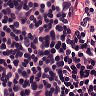
Metastatic tissue present: no